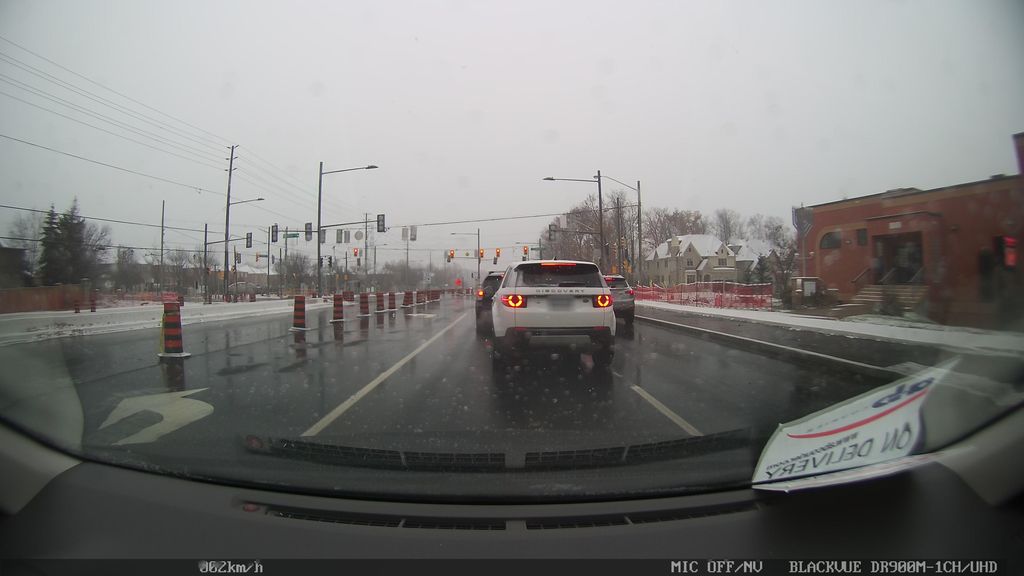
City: toronto